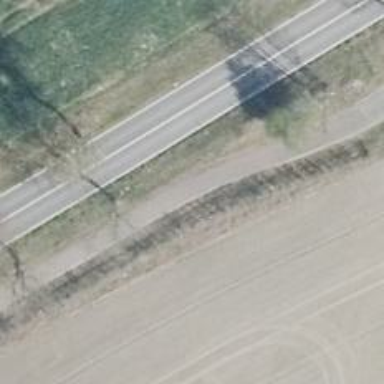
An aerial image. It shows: Asphalt path.